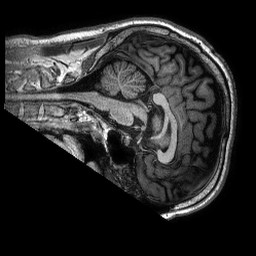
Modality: T1w
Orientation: sagittal
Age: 40
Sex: male
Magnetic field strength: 3 T